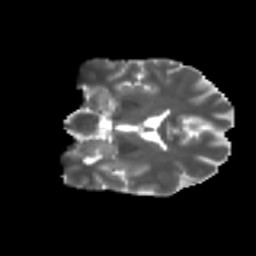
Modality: T2w
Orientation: coronal
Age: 34
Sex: male
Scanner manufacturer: ge
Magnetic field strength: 3 T
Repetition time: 7.8 s
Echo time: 0.0606 s